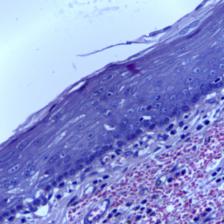
Diagnosis: Normal